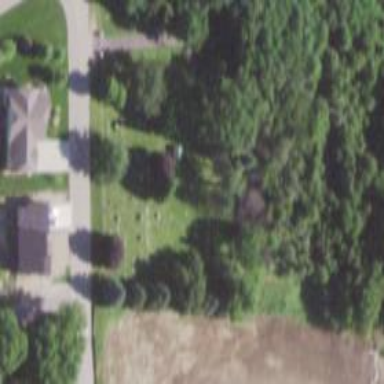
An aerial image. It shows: Cemetery.